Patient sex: M
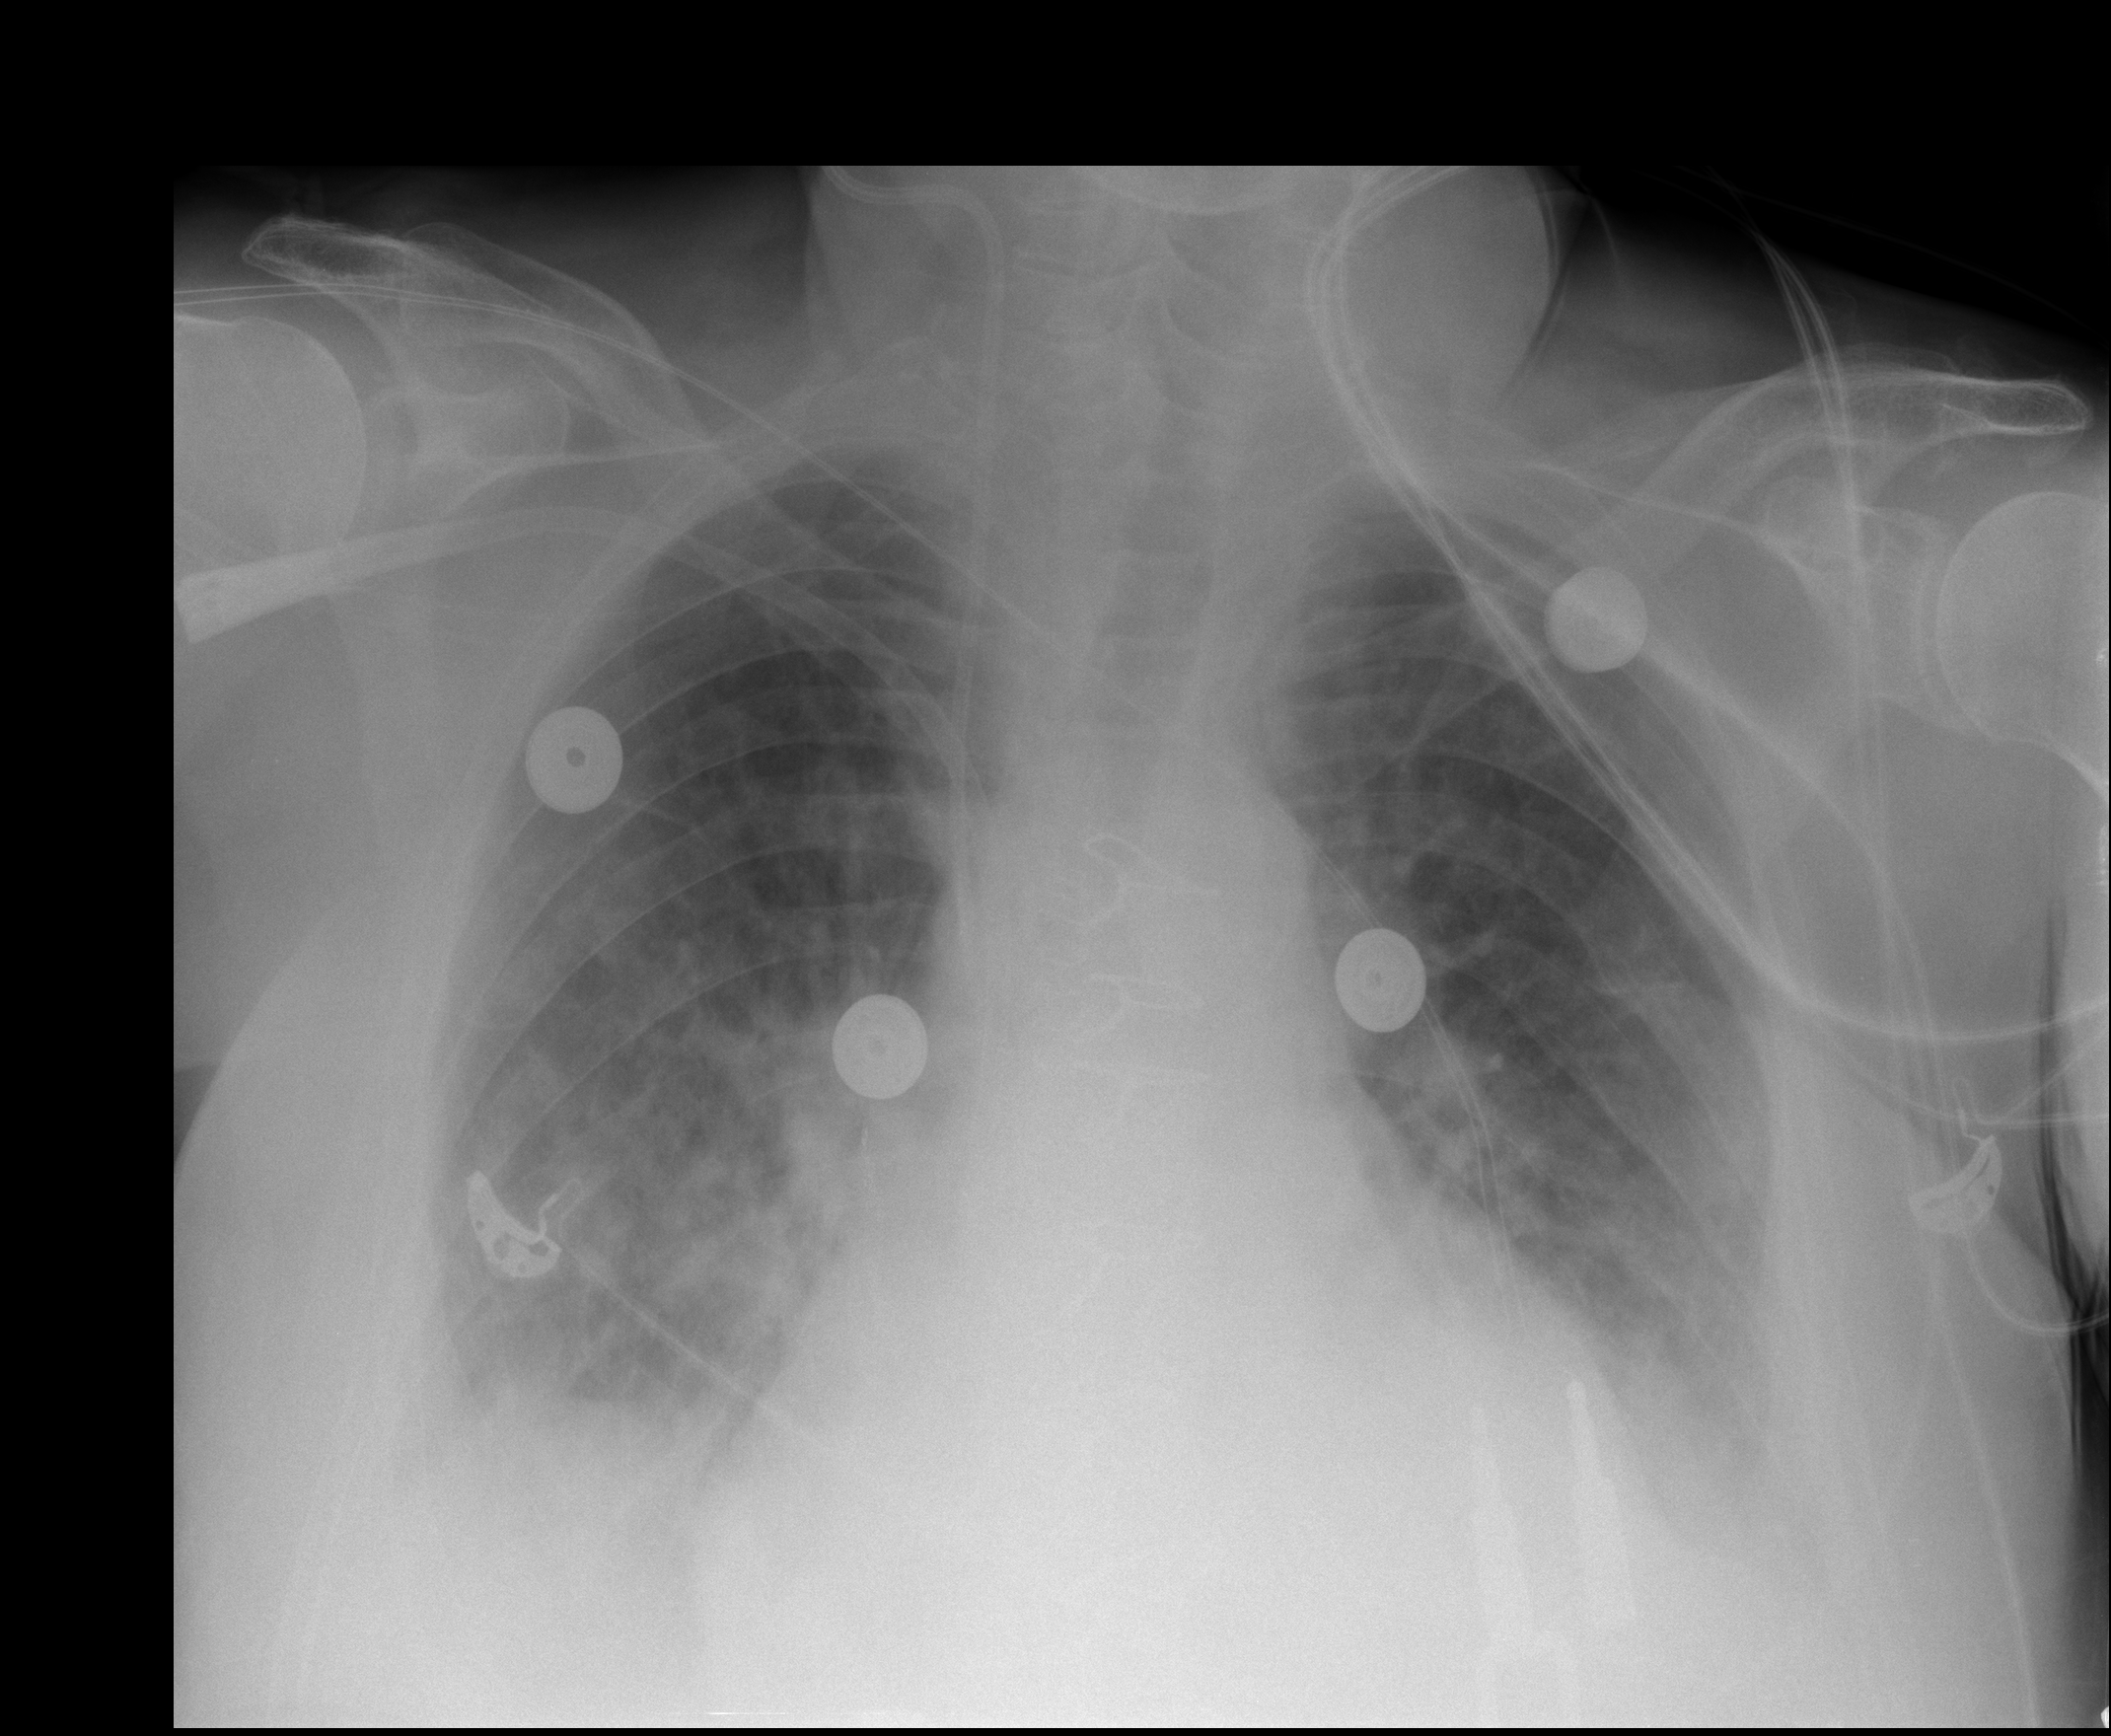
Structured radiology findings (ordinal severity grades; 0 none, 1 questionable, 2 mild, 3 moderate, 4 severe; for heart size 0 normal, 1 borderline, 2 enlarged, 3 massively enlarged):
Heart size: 2
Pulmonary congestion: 2
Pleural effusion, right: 2
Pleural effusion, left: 2
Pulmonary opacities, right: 2
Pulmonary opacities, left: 2
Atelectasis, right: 2
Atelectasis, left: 2